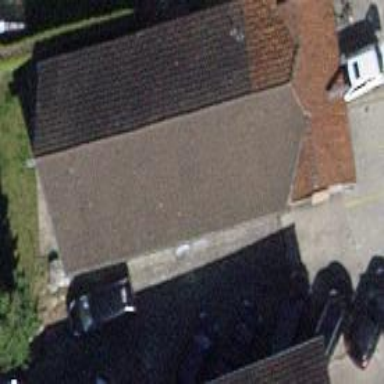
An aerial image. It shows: Building with tile roof.